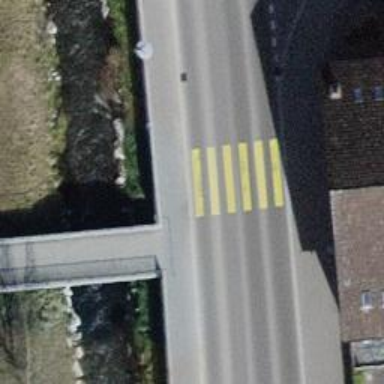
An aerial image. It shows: Uncontrolled zebra crossing with zebra markings.